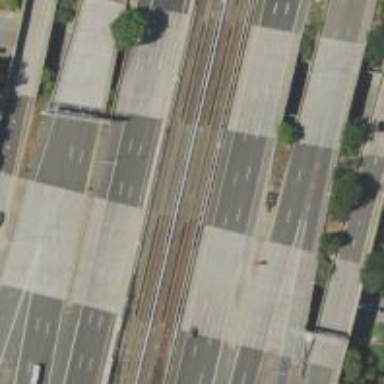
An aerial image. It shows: Railway bridge with electrified lines.